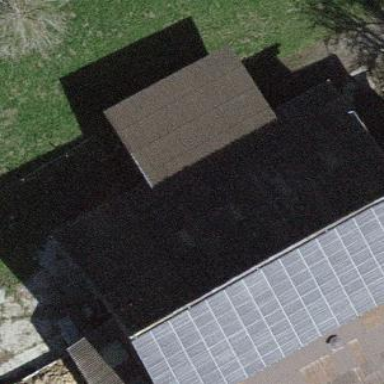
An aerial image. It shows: Solar power generator utilizing photovoltaic technology with solar photovoltaic panels.